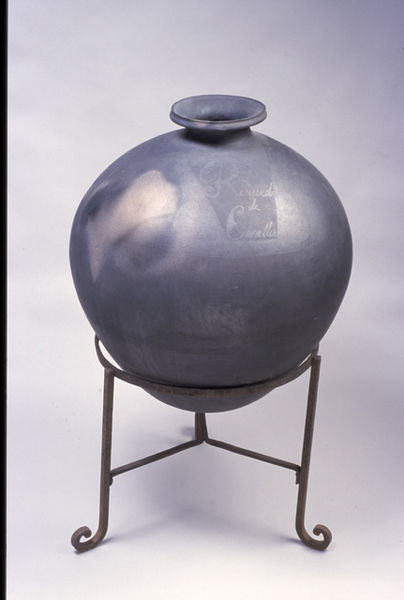
Titel: Water Jar (Cántaro)
Standort: Amherst (Massachusetts, USA)
Institution: Mead Art Museum, Amherst College
Schlagwörter: blue, white, black, gray, grey, three, picture, reflection, brown, pot, vase, silver, background, reflections, feet, metal, stand, light, narrow, mat, purple, glass, curl, photo, plastic, sculpture, abstract, small, still life, urn, neck, antique, inscription, art, large, shine, shiny, circle, legs, mark, ceramic, vessel, lip, chinese, shadows, contemporary, opening, pottery, bronze, globe, pedestal, round, open, jug, symbol, photograph, photography, container, porcelain, bowl, base, hollow, iron, car, glow, orb, ceramics, e, rund, jar, clay, support, sphere, hole, reflective, pedastal, minimalist, oblong, r, cobalt, metalic, tripod, matt, funerary, le, spherical, podest, glaze, baloon, de, raku, opulent, enscription, waza, wrought iron, spitoon, metal stnad, metal stand, narrow neck, correallos